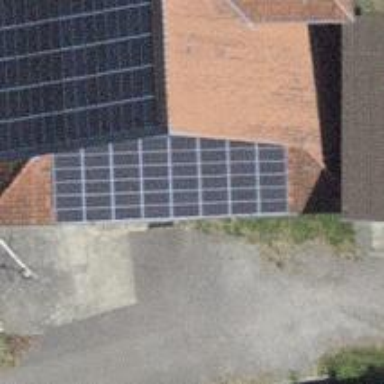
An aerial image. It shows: Solar power generator utilizing photovoltaic technology with solar photovoltaic panels.